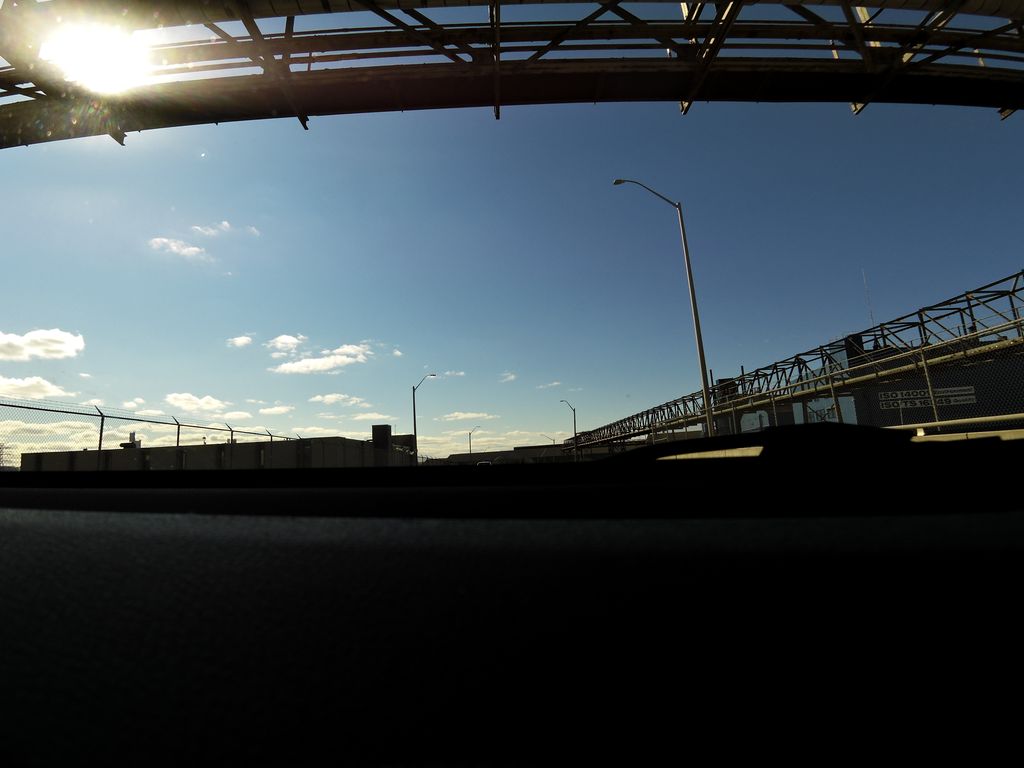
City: hamilton